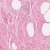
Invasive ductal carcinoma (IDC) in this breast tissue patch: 0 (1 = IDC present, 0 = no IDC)